Field crop: maize
Growth stage: 2
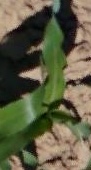
Species: maize